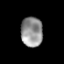
Tissue: prostate
Cell type: T cells
Senescence score: 0.342
Nuclear area (px): 636
Mean DAPI intensity: 147.415